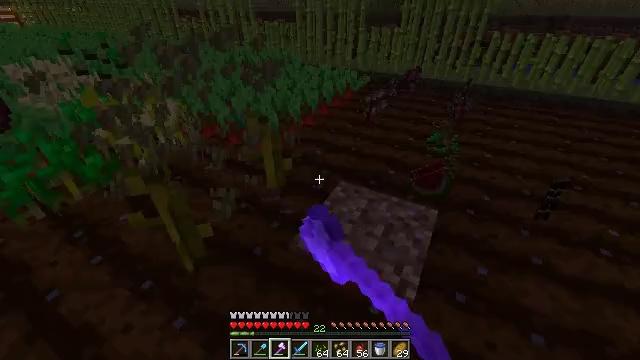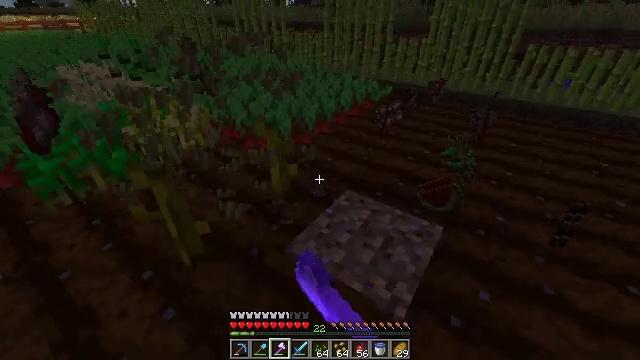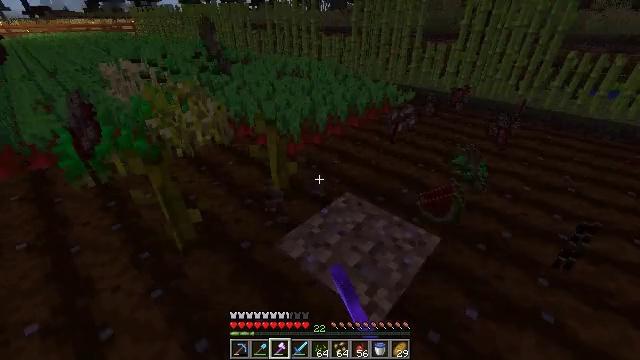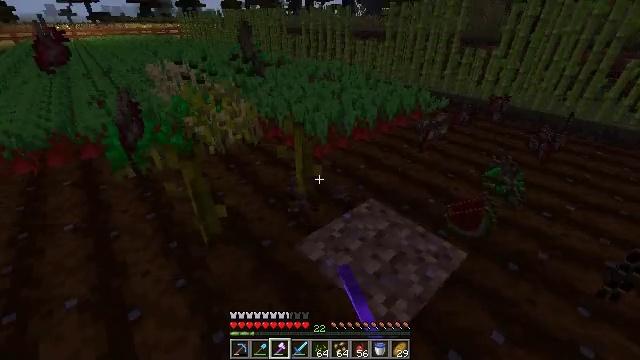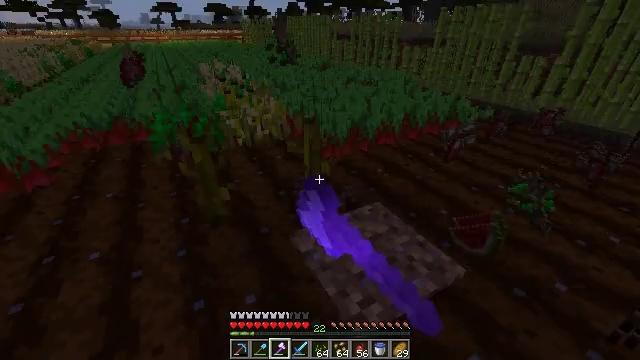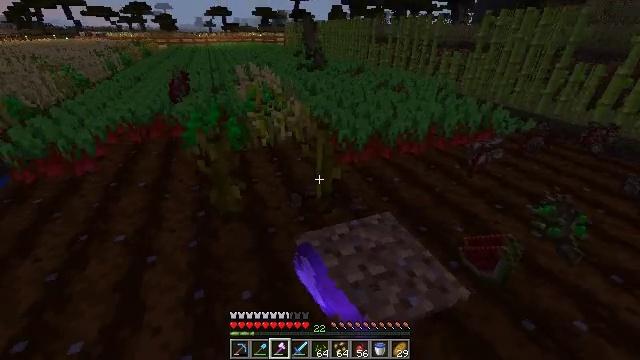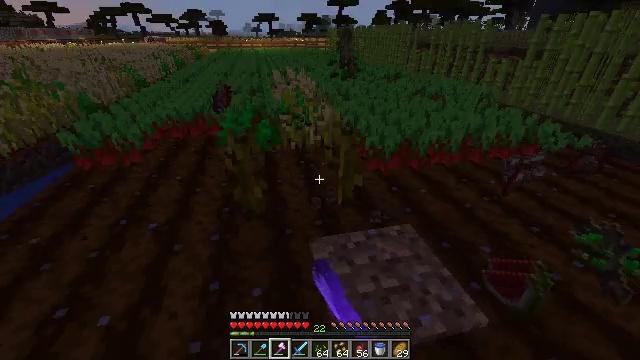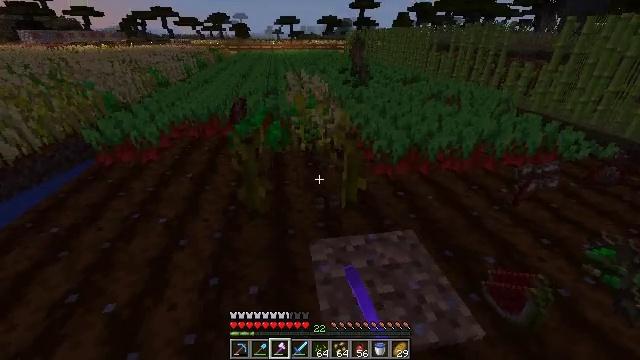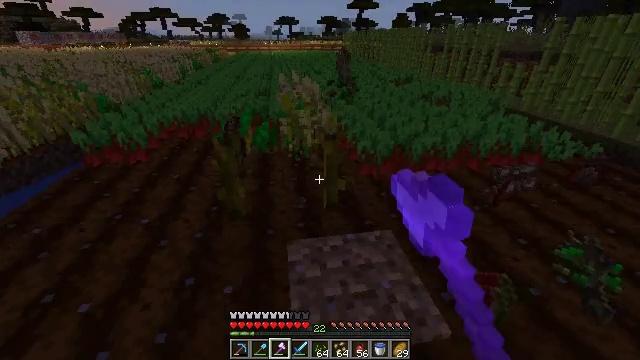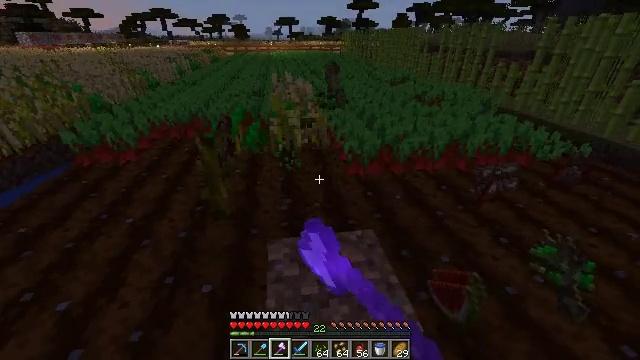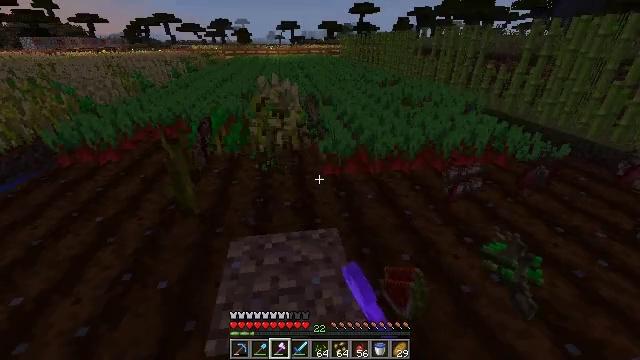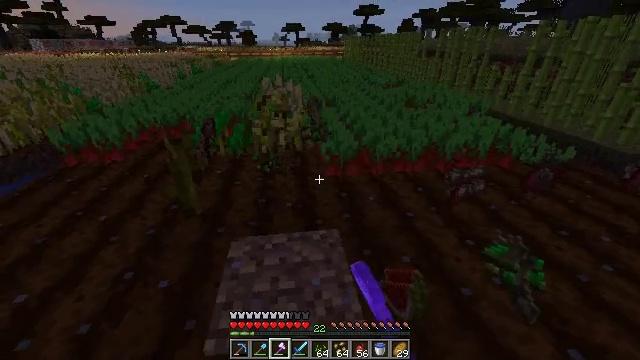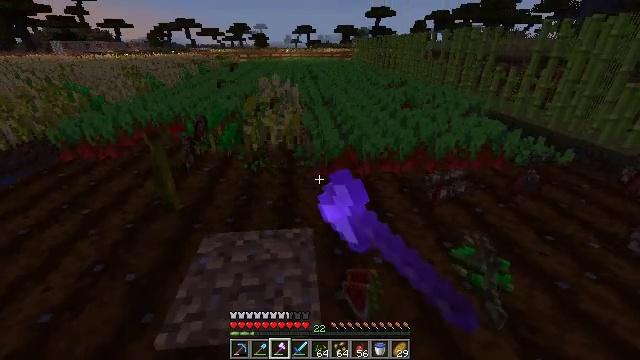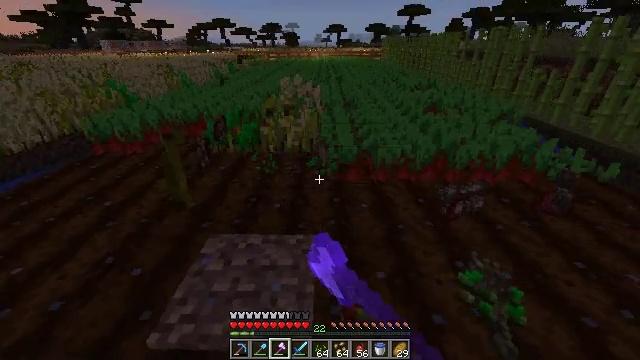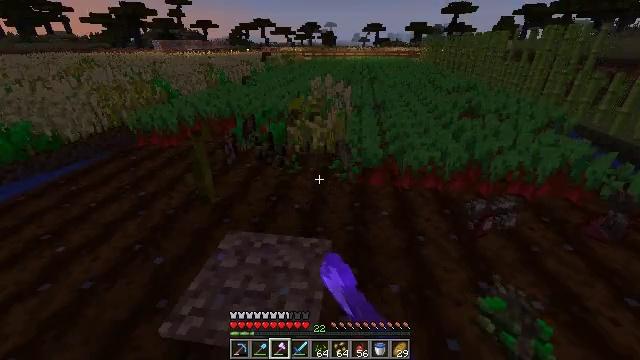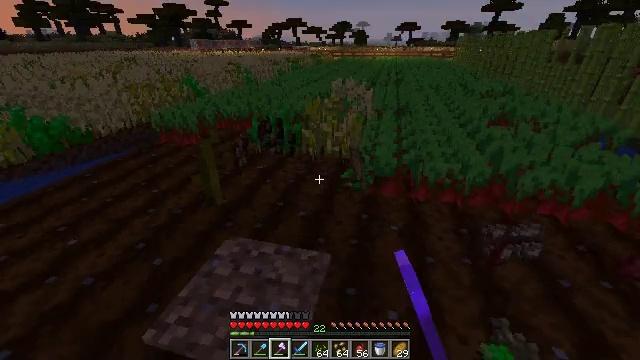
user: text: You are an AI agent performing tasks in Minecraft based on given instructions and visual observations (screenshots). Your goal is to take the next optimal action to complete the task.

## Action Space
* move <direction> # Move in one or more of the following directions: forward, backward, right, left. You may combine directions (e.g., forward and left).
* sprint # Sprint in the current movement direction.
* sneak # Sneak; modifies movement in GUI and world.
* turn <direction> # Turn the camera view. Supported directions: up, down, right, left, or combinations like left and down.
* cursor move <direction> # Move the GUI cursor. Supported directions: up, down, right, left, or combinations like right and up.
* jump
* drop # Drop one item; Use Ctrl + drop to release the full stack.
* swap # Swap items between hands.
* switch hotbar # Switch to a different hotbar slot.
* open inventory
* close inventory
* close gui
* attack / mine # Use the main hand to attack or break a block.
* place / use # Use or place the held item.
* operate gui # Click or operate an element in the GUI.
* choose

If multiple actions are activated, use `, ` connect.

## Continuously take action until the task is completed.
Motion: motion action
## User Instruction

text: Break the melon stem to clear space.
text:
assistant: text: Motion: move right, turn left and up, attack / mine
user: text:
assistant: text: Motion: move right, turn left, attack / mine
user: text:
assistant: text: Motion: move right, turn left, attack / mine
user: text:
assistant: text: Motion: move right, turn left and up, attack / mine
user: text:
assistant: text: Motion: move right, turn left, attack / mine
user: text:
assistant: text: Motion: move right, turn left, attack / mine
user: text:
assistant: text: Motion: move right, turn left, attack / mine
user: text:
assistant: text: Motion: move right, attack / mine
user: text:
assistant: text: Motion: move right, attack / mine
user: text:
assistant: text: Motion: move right, attack / mine
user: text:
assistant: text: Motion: move right, attack / mine
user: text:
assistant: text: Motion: move forward and move right, turn left, attack / mine
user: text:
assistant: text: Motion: move forward and move right, turn left, attack / mine
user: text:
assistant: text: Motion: move forward and move right, turn left, attack / mine
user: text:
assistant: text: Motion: move forward, turn left, attack / mine
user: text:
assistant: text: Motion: turn left, attack / mine
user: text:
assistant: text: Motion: turn left, attack / mine
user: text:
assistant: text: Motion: attack / mine
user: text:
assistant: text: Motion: turn left, attack / mine
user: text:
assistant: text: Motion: turn left, attack / mine
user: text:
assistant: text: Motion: turn left, attack / mine
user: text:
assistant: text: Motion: move forward, turn left, attack / mine
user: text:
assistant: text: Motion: move forward, turn left, attack / mine
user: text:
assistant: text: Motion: move forward, turn left, attack / mine
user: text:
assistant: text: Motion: turn left, attack / mine
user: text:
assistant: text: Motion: attack / mine
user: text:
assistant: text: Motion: attack / mine
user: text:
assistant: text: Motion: turn down, attack / mine
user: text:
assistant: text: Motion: attack / mine